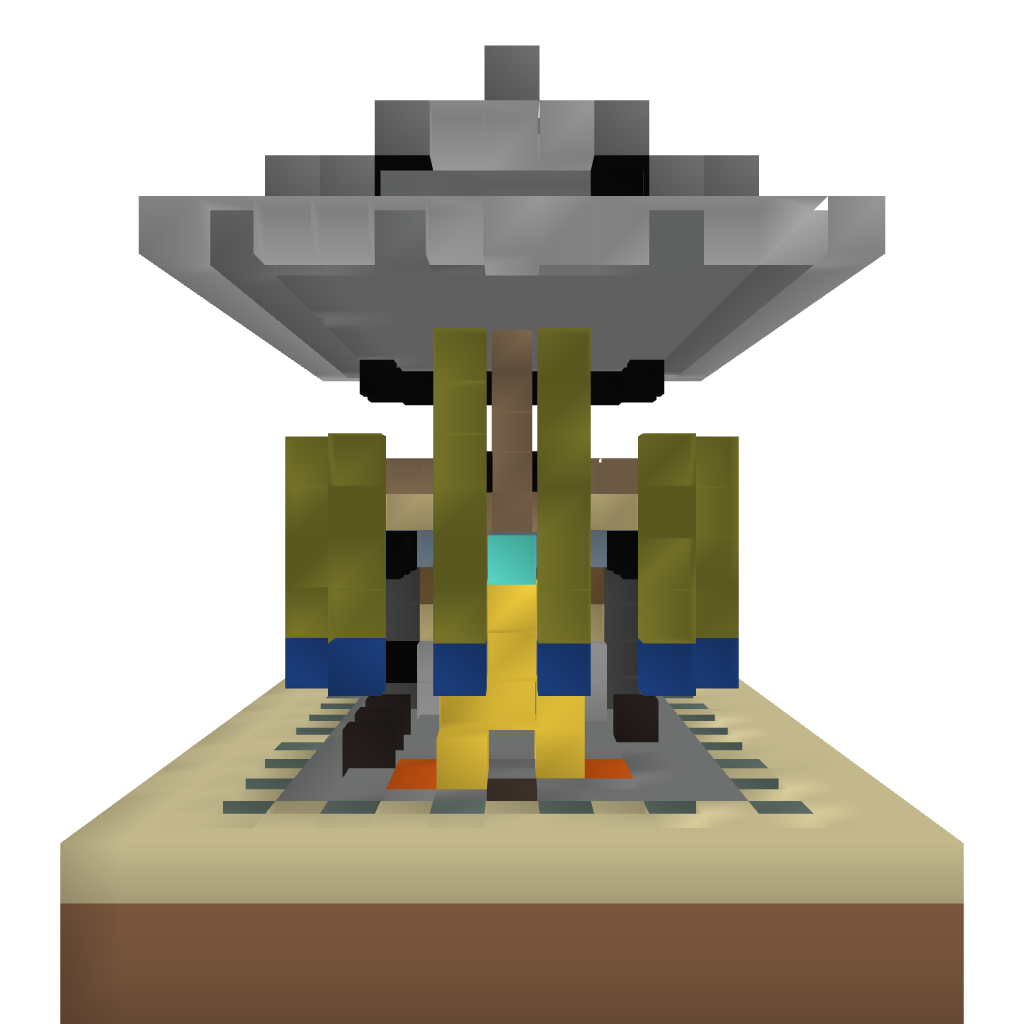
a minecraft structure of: small partenon